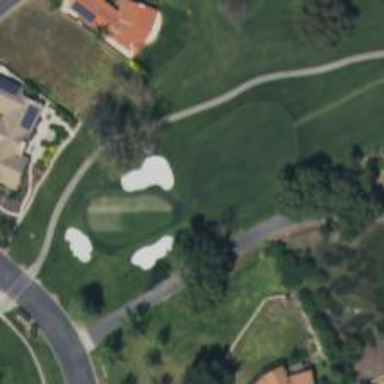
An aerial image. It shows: View of golf hole.